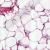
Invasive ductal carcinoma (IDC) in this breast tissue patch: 0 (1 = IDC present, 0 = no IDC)